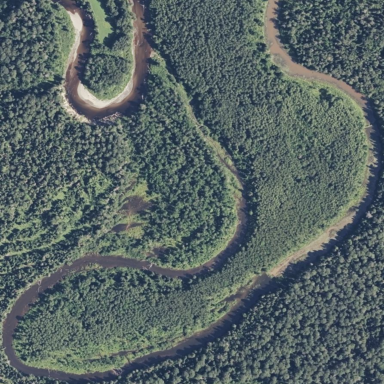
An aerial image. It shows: River flowing through the landscape.